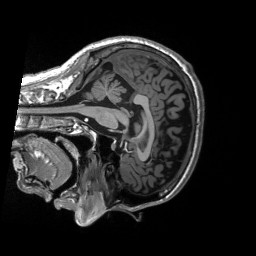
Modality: T1w
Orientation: sagittal
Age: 37
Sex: female
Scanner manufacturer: siemens
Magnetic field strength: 3 T
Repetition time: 2.53 s
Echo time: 0.00219 s